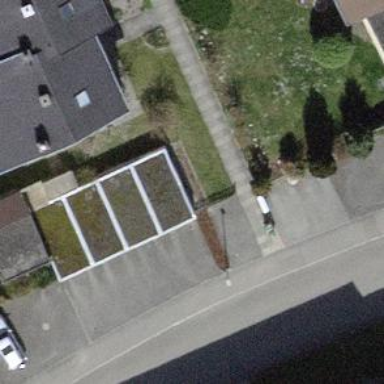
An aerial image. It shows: Garage.